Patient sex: M
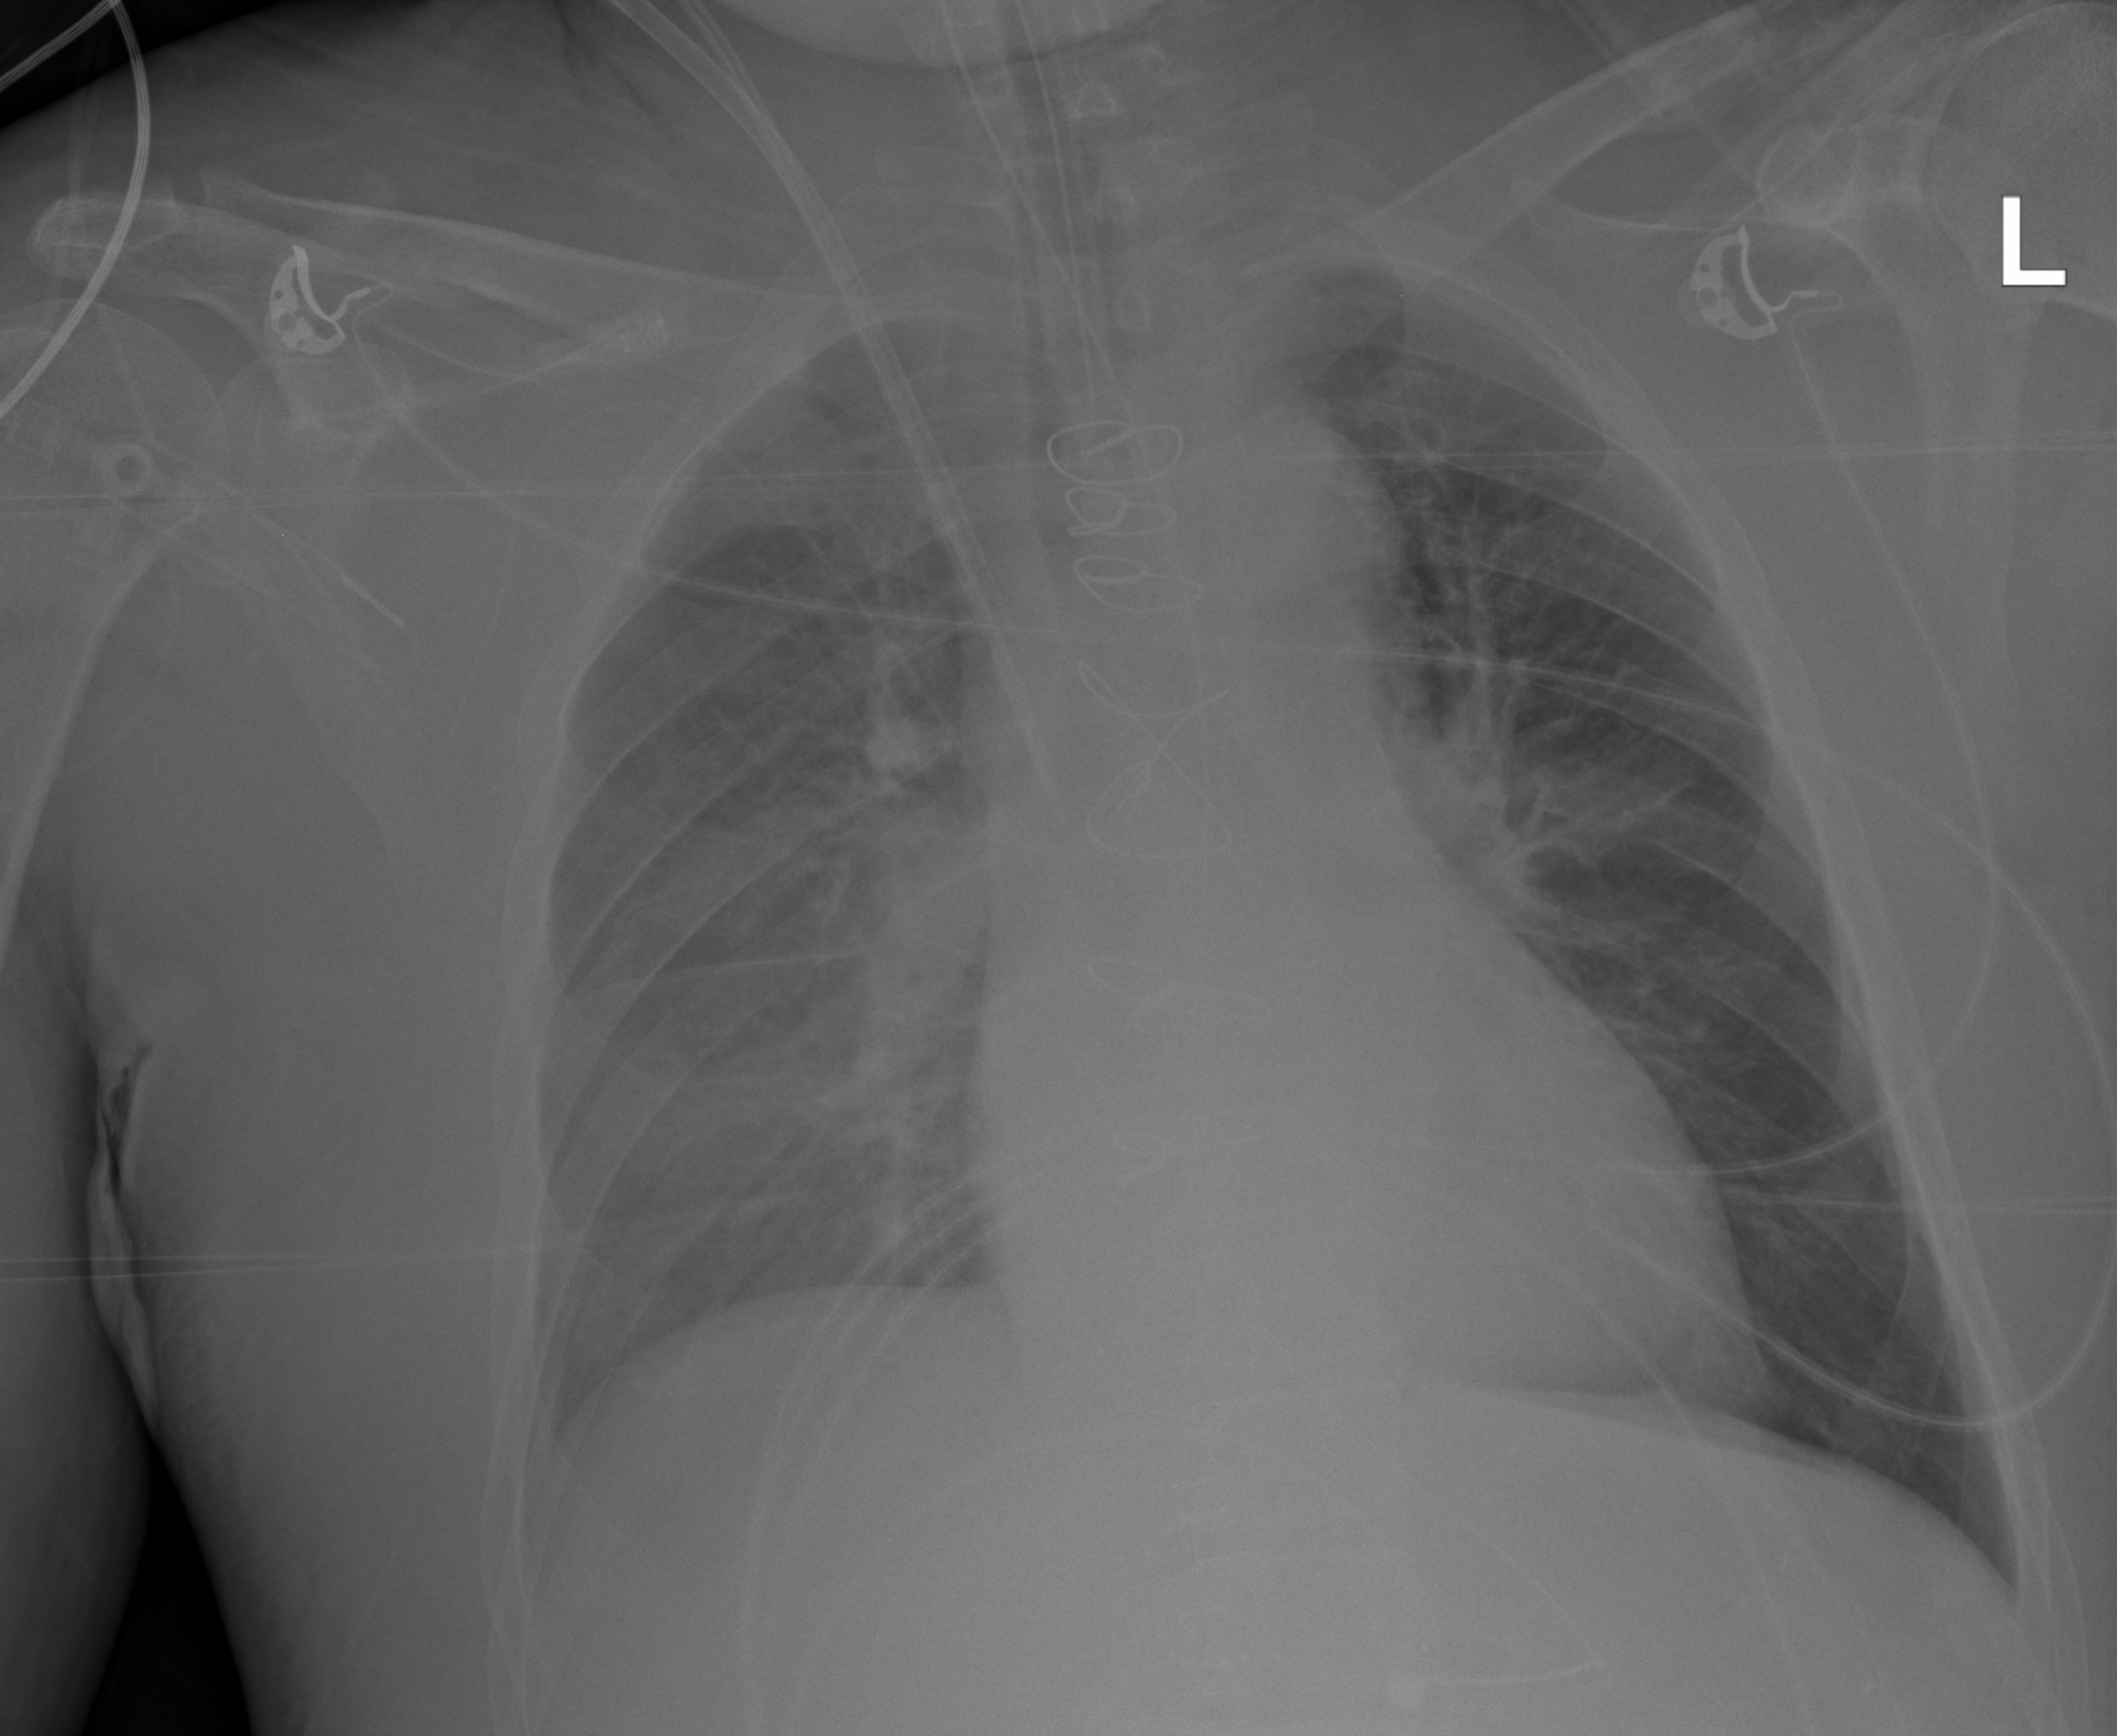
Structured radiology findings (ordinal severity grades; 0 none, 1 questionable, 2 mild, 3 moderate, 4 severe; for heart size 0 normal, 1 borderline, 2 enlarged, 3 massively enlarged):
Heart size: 1
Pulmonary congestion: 1
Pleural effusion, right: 2
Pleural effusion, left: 0
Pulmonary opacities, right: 0
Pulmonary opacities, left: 0
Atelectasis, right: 2
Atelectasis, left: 0